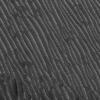
Atmospheric dust classification: not_dusty